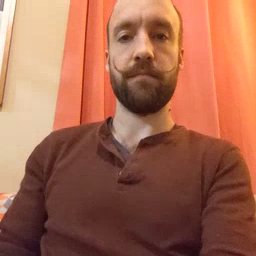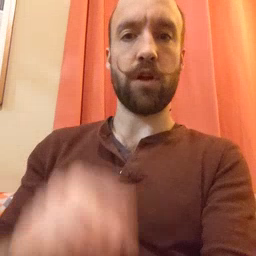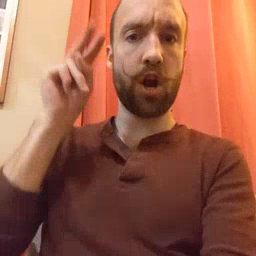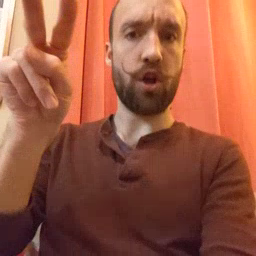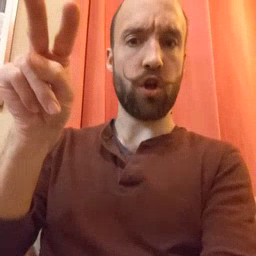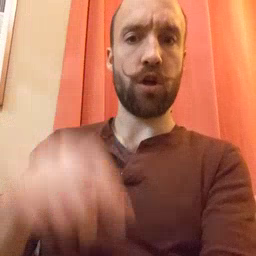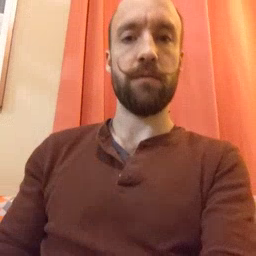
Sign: look